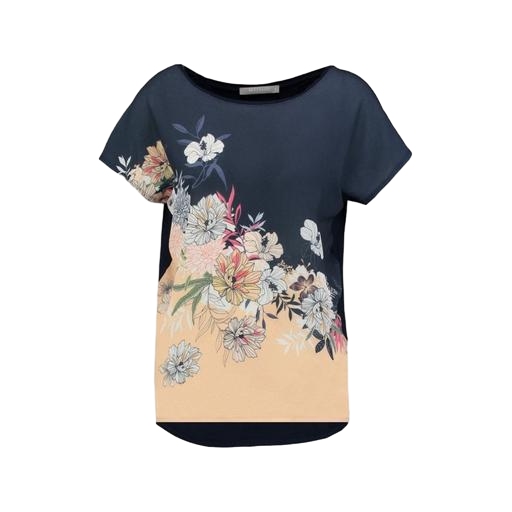
multicolor floral-print t-shirt only macy, blue printed contrast t-shirt only macy, floral mix t-shirt, white background